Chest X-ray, PA view. Patient: 39 years old, sex F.
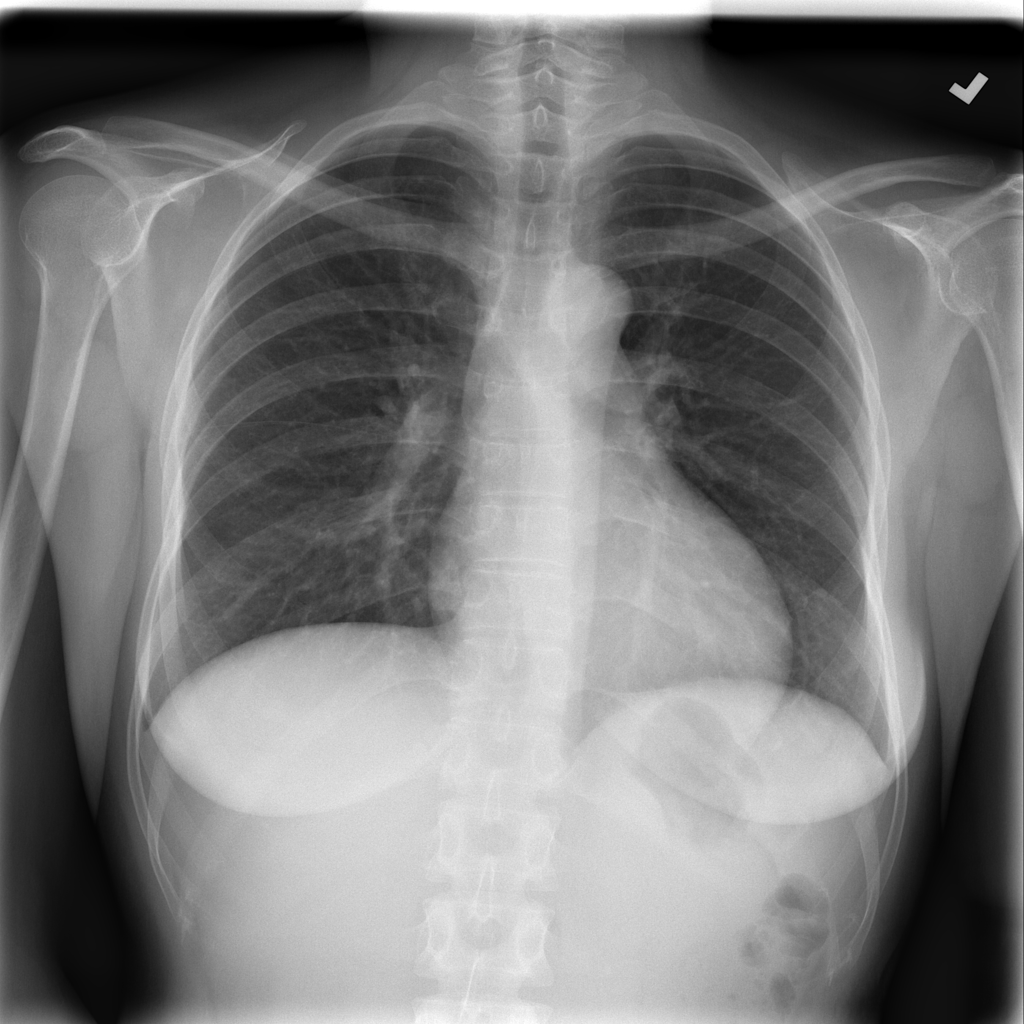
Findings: No Finding